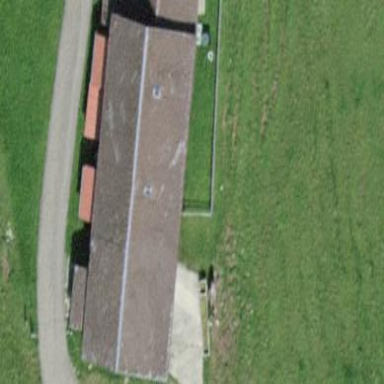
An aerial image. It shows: Hostel building.